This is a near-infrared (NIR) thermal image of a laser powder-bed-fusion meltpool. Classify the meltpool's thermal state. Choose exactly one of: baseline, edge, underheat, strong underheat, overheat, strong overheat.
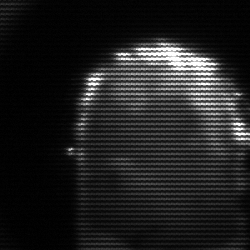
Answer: baseline